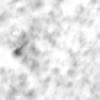
Label: no_change